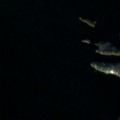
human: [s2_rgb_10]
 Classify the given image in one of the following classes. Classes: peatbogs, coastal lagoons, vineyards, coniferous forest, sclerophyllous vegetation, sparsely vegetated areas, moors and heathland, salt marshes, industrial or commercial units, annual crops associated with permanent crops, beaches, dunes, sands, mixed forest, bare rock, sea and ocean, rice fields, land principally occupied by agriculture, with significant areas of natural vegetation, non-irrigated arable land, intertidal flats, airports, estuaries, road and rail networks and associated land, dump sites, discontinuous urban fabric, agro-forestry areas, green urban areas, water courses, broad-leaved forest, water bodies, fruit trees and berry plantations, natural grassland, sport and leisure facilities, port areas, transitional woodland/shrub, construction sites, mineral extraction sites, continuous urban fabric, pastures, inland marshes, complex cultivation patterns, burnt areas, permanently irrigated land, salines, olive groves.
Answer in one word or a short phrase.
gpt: mixed forest, water bodies